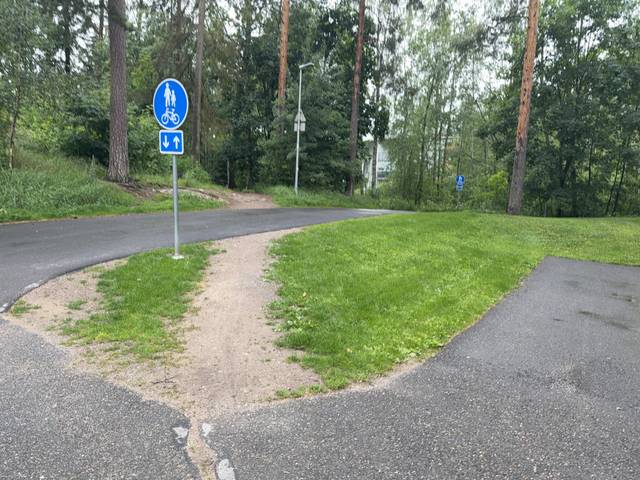
Region: Finland
Coordinates: 60.414, 25.101